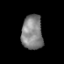
Tissue: prostate
Cell type: T cells
Senescence score: 0.289
Nuclear area (px): 710
Mean DAPI intensity: 131.707